Question: I have some working code for the word guessing game. But I fear it does not confine the design rules especially the 'MVC' pattern. The attached image is my 'GUI' currently. I am throwing around objects from one class to another and I hear that it is a bad style. while I agree with that, I am not able to come up with good 'MVC' pattern approach for the word guessing game or the Hangman commonly called.
The main application will have some like this:
'''
public class Application {
public static void main(String[] args) {
SwingUtilities.invokeLater(new Runnable() {
@Override
public void run() {
runApp();
}
});
}
public static void runApp() {
Model model = new Model();
View view = new View(model); //not sure if this correct, some suggest it is valid and some not
Controller controller = new Controller(view, model);
}
}
'''
how would I approach this?
The 'GUI' as seen in the attached picture would be the 'View' Class. This includes all 'JButtons, Textfield, borders, labels' etc. Attach 'actionlisteners' to 'JButtons' in the 'View' class
The 'controller' will pass the 'events' to the 'model'. for example, if some 'letter buttons' are clicked, it would pass that letter "A" is clicked to 'model' and the 'model' will either send instructions to 'controller' to update 'view' or it will update 'view' directly. from my understanding of the 'MVC' pattern, the 'model' class must be implemented and tested separately from 'view' and 'controller'. I do not understand how I can achieve this here. I have complete code available. I need to refactor to confine to MVC pattern. kindly pass on your suggestions.
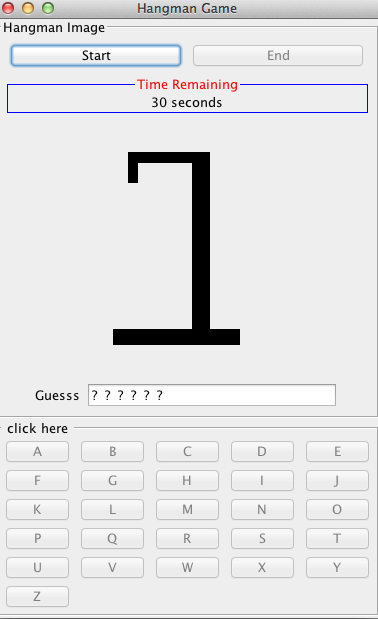
Answer: I think one of the areas you are getting confused over is "responsibility". What is each component responsible for and what can it actually do.
The problem isn't that you are passing Objects around you program, but more that the objects you are passing are exposing parts of your application that the recipient has no business knowing about or should be allowed to manipulate.
What I mean by this is, if you were to pass the "buttons" panel to the "guess" panel, because you wanted to have the ability to allow the "guess" panel detect when a button was clicked, you've exposed the "buttons" panel to an area of your application that has no right to actually see it.
What's stopping the "guess" panel from removing components? Nothing...
Instead, we should use 'interfaces' which determine what each part of the application can and can't do and what information is available to it.
This is where you model comes in. The model determines what information is available, how it can be accessed and what events might be triggered to notify interested parties that the model has changed.
For example. Your "buttons" panel would tell the model that the user has made another guess (in response to the user pressing the button). The model would then raise an event, which would notify the "guess" panel that a change has occurred. The "guess" panel then would update it's state accordingly, asking the model for the information it needed in order to represent the current state of the model (as far as it was responsible for).
You could take a look at
- <URL>
Now, with the MCV pattern, the view must be able to see the model, the controller must be able to see the view and model and the model doesn't care.
The controller is listening for changes to the view (ie user interactions), which it passes to the model. The model fires notifications about changes to it's state and the view responds to those changes by updating itself as required.
For example, the use clicks a button on the "button" panel. The "button" panel's controller detects this event (probably via an 'ActionListener'), it process this action and updates the model.
The model updates it's internal state and fires some kind of event.
The "guess" panel detects this change in the model (via some kind of listener) and updates it's view accordingly (update the guess's and the image as dictated by the model).
Now, remember, Swing doesn't use a pure MCV pattern, it's controls (ie buttons) are both the controller and the view, so just be careful when playing around with these...
I would start with a 'HangManModel' 'interface' which defines all the properties you want to expose, such as the guesses, the "secret" word and perhaps the number of incorrect guesses made and the state of the game (win or lose) for example.
I would also define the listeners that might be registered to the model, which describes the events that this model can generate. You could use a 'PropertyChangeListener' or even a 'ChangeListener' or define your own, based on your own needs, for example...
'''
public interface HangManModel {
public void addGuess(char guess);
public char[] getGuesses();
public String getSecretWord();
public int getState(); // running, win or lose
public void addChangeListener(ChangeListener listener);
public void removeChangeListener(ChangeListener listener);
}
'''
Now this is just an , personally, I might be tempered to hide the secret word and expose properties about it (like it's length for example). You could also be tempted to provide a setter for the secret word, so the model could be reset...
This would represent the "heart" of your application, around this, you would build your views and controllers.